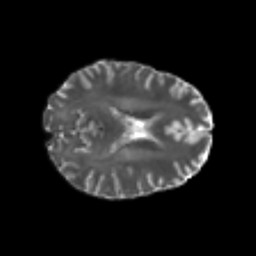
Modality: T2w
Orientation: axial
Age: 35
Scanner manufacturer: philips
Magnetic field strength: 3 T
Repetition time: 8.6 s
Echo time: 0.127 s